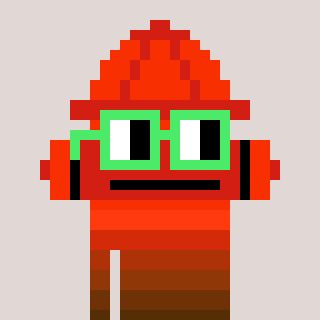
a pixel art character with square light green glasses, a fire hydrant-shaped head and a teal-colored body on a warm background